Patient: sex M, age 54
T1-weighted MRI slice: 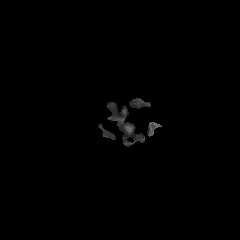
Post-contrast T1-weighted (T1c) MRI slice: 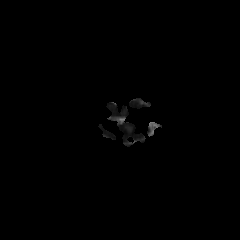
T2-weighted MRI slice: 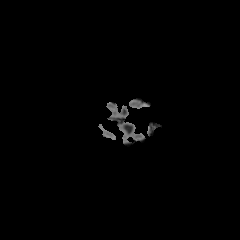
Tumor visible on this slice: no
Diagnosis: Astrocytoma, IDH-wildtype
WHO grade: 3